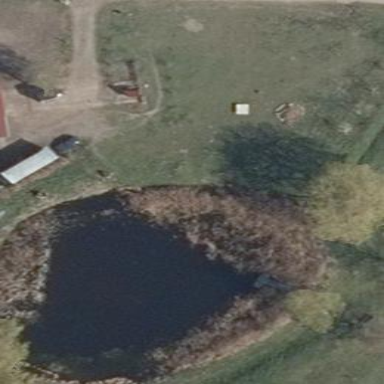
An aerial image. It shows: Serene pond surrounded by nature.